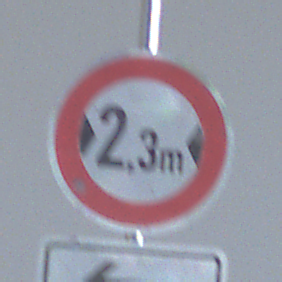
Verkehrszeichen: TatsaechlicheBreite2Komma3
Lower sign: RichtungsangabeDurchPfeile2
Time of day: MorningAfternoon
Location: Outdoor (Urban)
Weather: Clear
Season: NotSpecified
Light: Natural